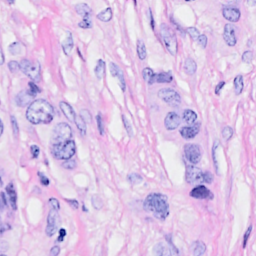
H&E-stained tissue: Breast